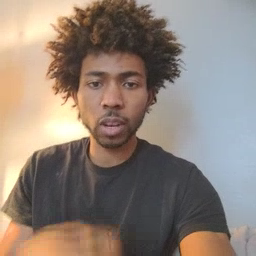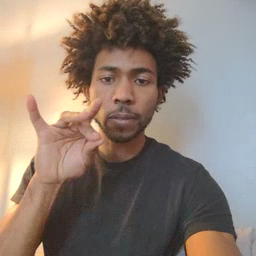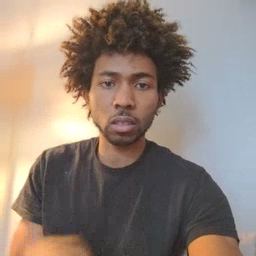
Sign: find